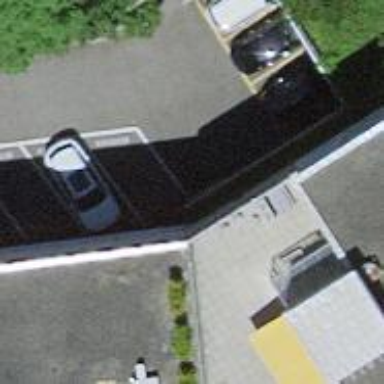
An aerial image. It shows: Parking entrance.